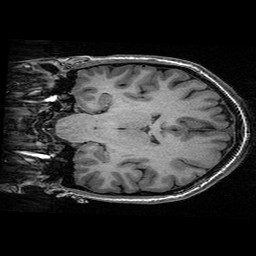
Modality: T1w
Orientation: coronal
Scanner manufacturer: ge
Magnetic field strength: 3 T
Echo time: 0.00318 s